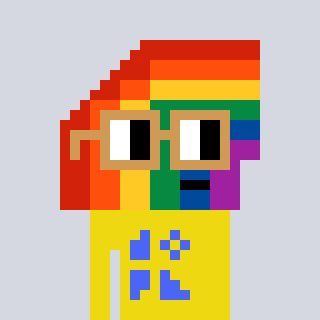
a pixel art character with square brown glasses, a rainbow-shaped head and a yellow-colored body on a cool background